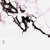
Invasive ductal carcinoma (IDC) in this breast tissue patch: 0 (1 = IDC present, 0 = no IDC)